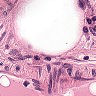
Metastatic tissue present: no